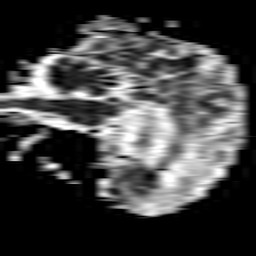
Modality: ADC
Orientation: sagittal
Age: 82
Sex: male
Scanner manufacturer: philips
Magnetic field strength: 1.5 T
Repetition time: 3.409 s
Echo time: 0.06922 s